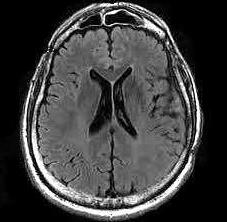
Label: notumor